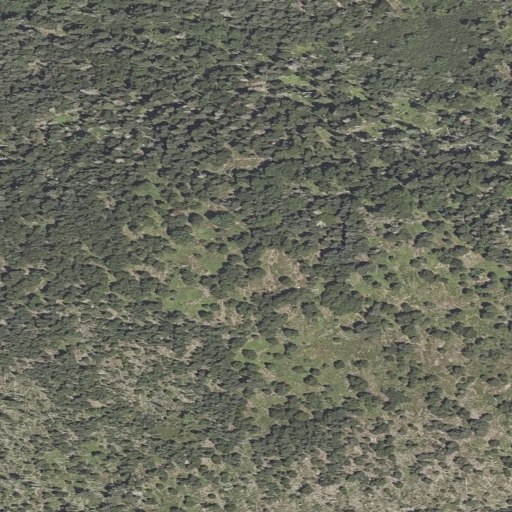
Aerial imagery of mountain in Maine named Barley Hill containing evergreen forest, mixed forest, shrub, grassland, and herbaceous wetlands